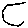
Label: hexagon